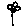
Label: flower